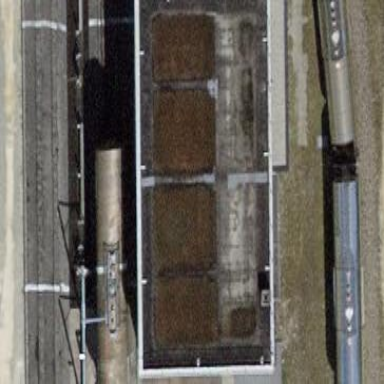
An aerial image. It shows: Industrial building.